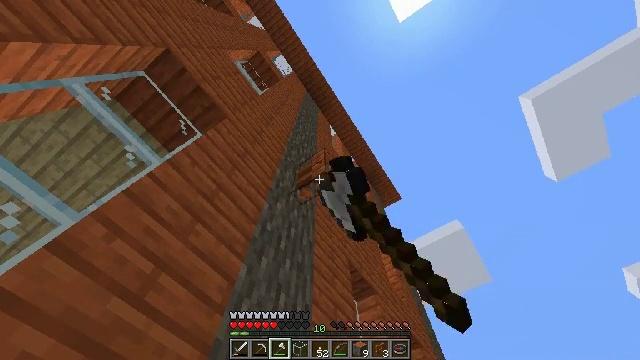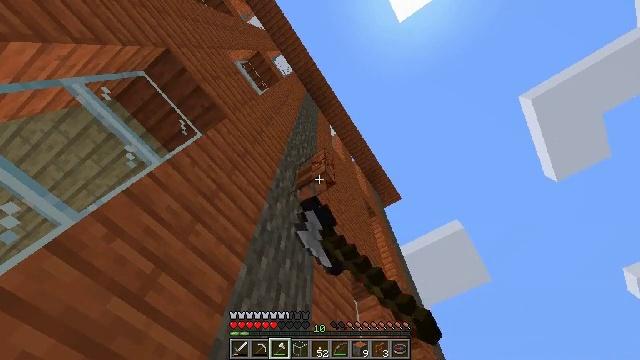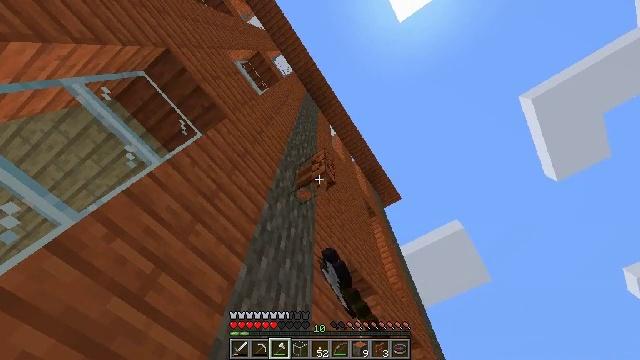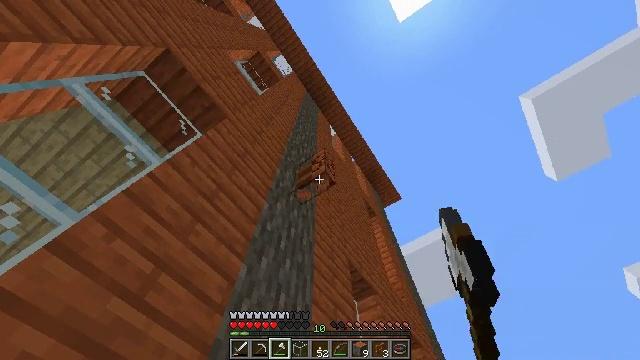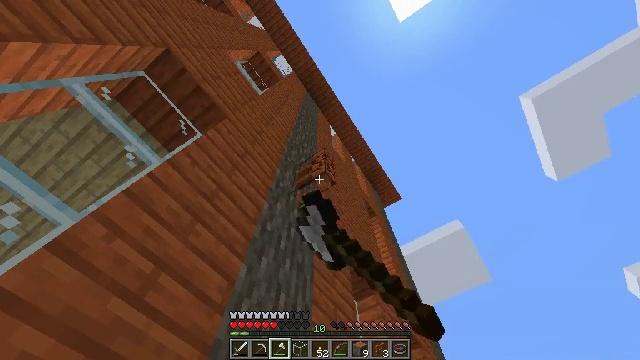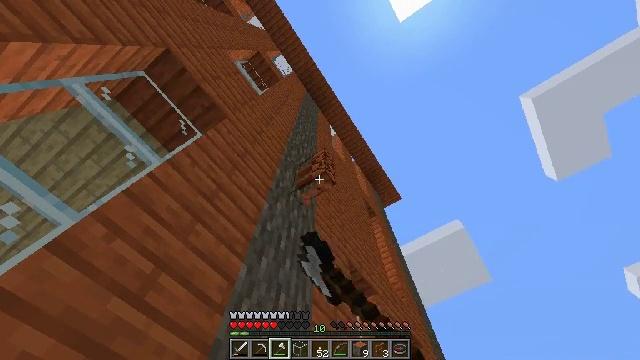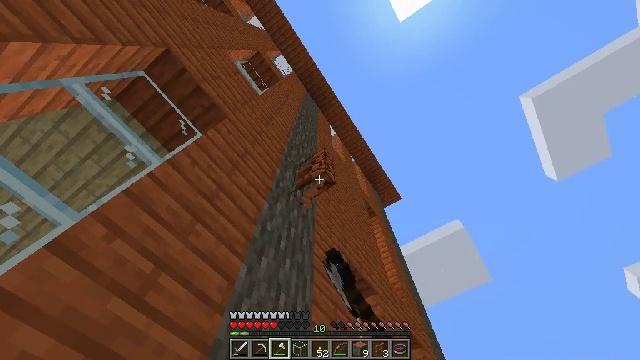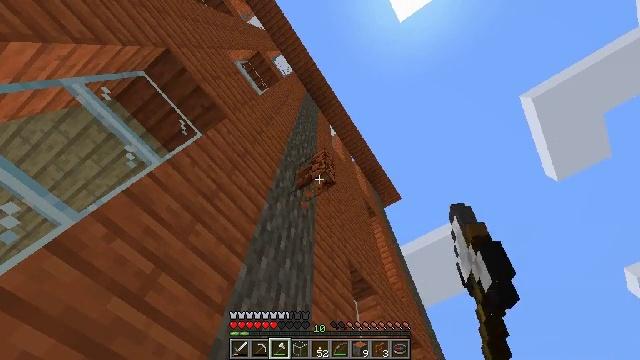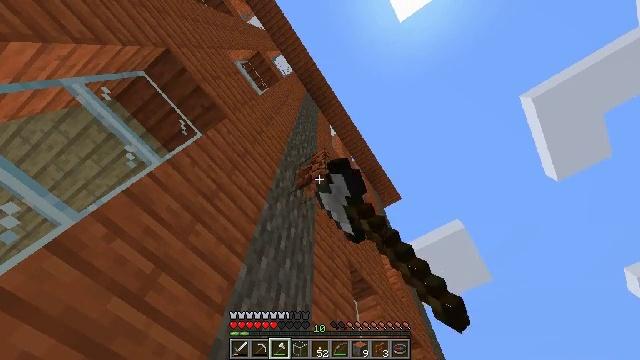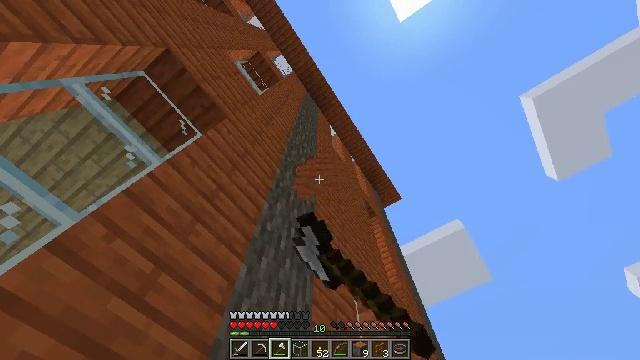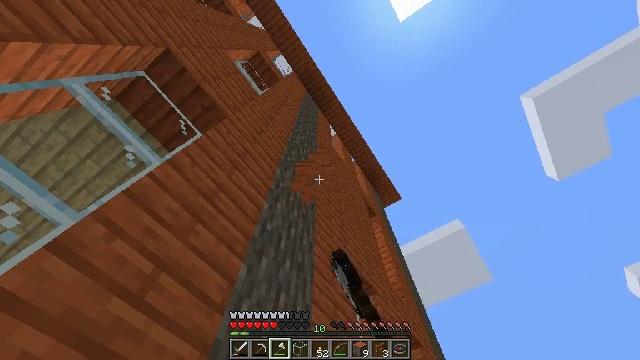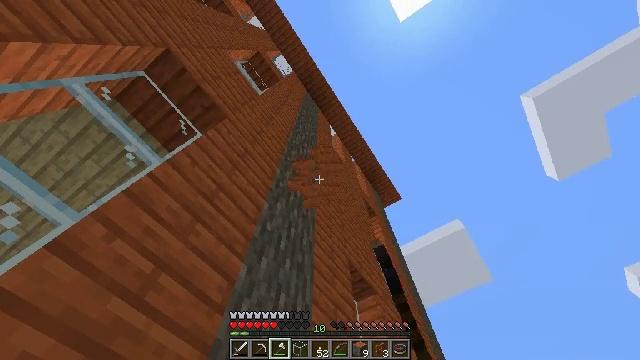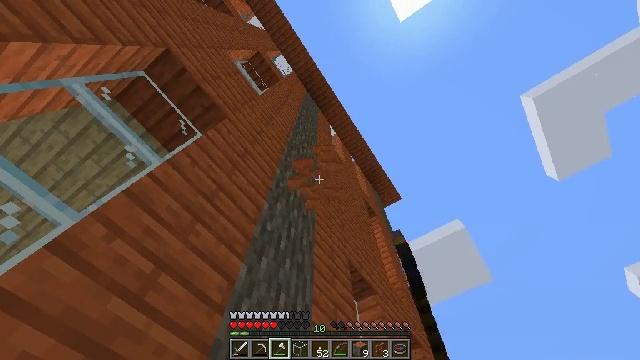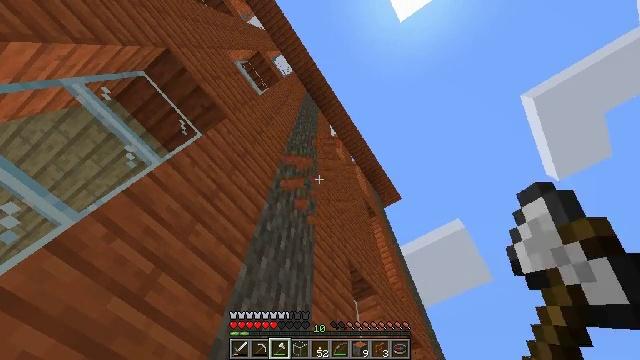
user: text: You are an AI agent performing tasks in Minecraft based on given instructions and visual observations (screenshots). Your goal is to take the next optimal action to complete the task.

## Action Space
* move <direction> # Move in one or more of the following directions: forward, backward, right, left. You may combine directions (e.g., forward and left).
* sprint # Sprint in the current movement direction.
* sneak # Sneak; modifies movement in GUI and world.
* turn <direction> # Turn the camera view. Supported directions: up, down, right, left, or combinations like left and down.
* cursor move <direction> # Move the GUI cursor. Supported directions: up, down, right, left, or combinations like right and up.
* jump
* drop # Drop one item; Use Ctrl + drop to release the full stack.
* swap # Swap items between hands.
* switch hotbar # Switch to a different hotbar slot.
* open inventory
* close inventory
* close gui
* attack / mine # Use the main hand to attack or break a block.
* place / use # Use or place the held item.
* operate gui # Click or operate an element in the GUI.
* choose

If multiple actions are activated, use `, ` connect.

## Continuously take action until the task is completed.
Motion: motion action
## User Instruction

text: Attack the acacia fence to break it.
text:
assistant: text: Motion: attack / mine
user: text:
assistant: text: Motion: attack / mine
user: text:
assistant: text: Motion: attack / mine
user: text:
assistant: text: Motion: attack / mine
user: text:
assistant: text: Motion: attack / mine
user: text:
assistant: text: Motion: attack / mine
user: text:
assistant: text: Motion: attack / mine
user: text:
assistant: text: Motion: attack / mine
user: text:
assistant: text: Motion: attack / mine
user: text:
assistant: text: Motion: attack / mine
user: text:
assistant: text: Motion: attack / mine
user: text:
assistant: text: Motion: attack / mine
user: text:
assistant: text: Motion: no_op
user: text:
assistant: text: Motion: no_op